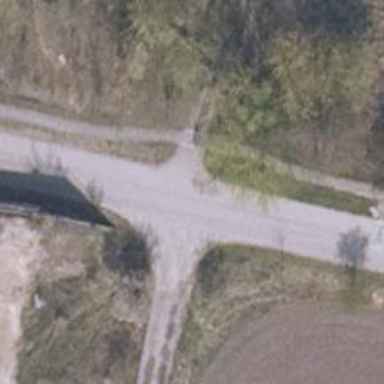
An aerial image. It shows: Unclassified asphalt road with separate sidewalk.